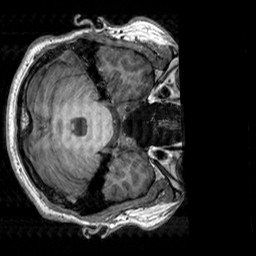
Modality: T1w
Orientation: axial
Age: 25
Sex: male
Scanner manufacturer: siemens
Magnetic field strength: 3 T
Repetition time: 2.3 s
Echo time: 0.00303 s